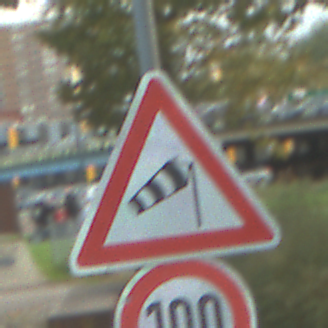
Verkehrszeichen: SeitenwindVonRechts
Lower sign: Geschwindigkeit100
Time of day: MorningAfternoon
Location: Outdoor (Urban)
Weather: PartlyCloudy
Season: NotSpecified
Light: Natural